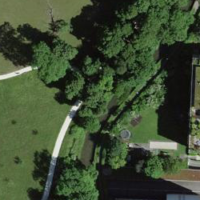
EUNIS habitat code: 53
Species observed at this site:
Plantago media
Corvus corone